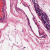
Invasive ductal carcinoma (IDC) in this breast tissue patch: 0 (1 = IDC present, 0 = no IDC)